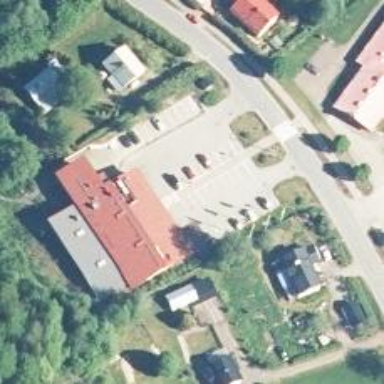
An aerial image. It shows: Convenience shop.